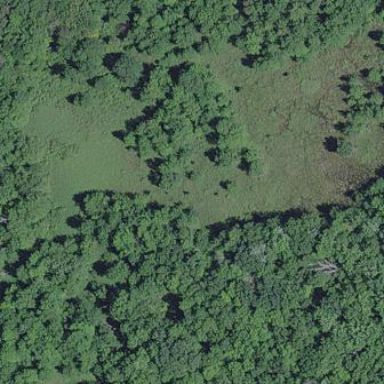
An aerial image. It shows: Swampy wetland area.